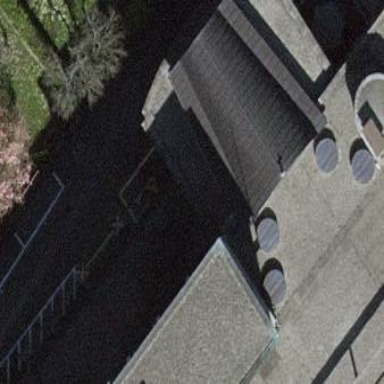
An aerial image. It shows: Chapel that serves as place of worship.